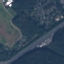
Land use / land cover: Highway